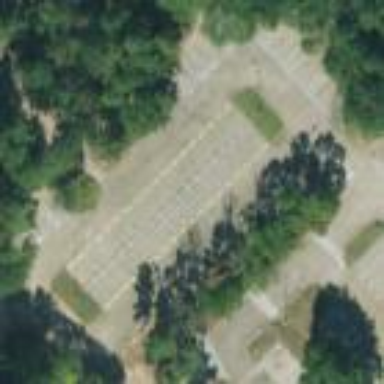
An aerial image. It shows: Concrete parking area.